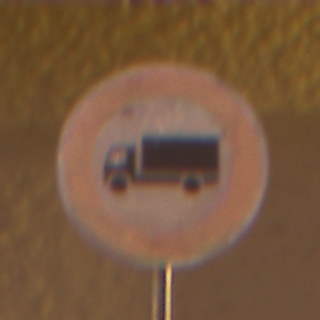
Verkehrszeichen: VerbotFuerKraftfahrzeugeUeberDreiKommaFuenfTonnen
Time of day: Night
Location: Outdoor (Urban)
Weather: Clear
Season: NotSpecified
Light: Artificial